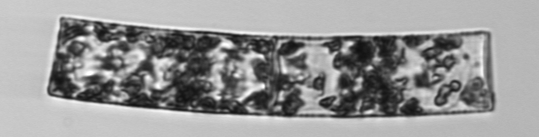
Label: Guinardia_flaccida